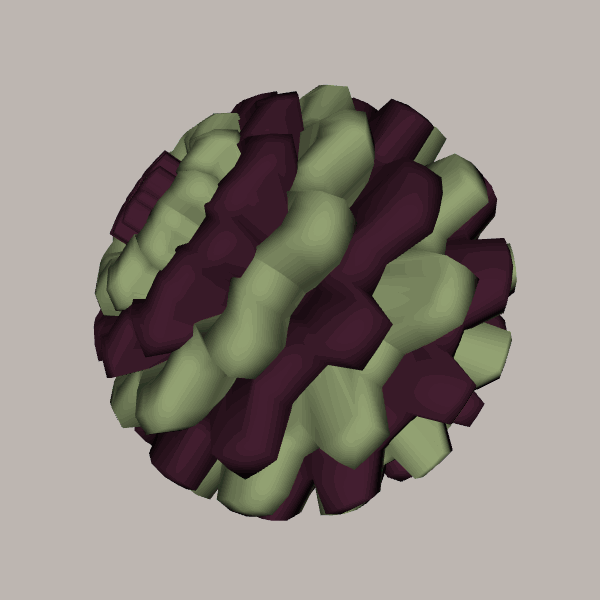
Background: light